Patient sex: M
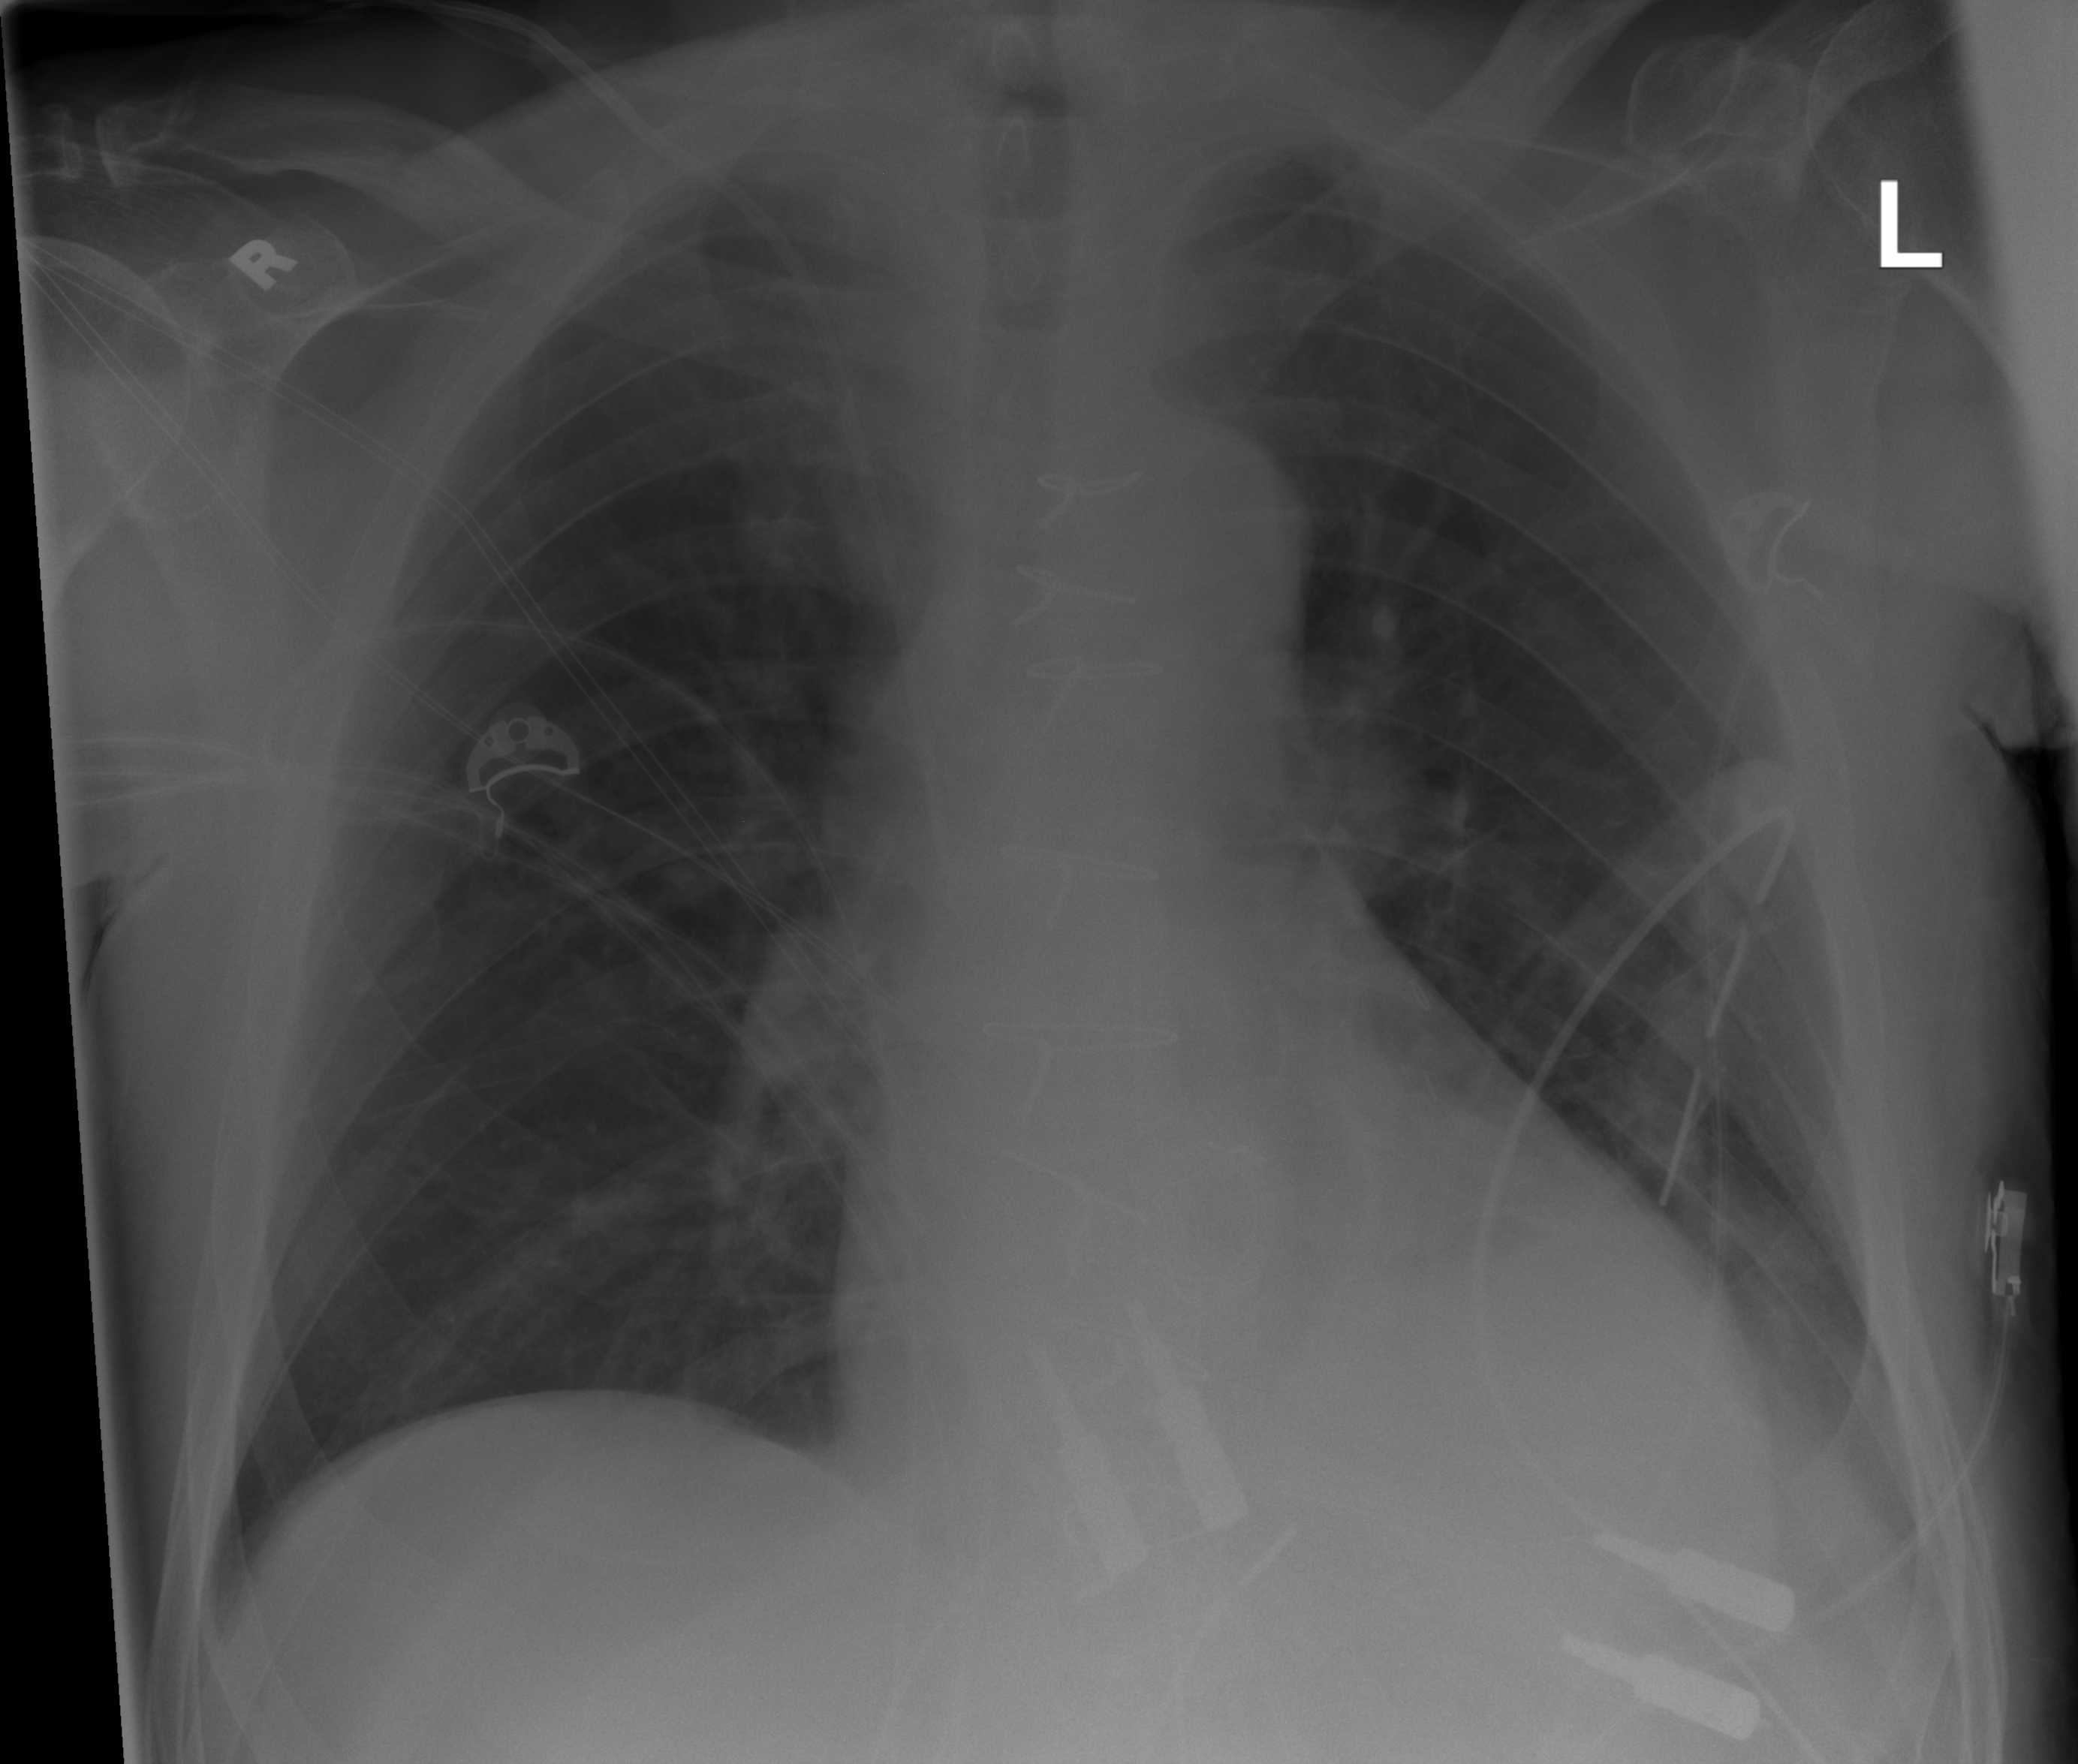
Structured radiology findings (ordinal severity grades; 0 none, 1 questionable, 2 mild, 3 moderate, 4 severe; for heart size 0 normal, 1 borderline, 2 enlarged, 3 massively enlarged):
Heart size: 2
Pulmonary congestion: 1
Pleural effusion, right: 0
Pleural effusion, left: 0
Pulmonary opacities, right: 0
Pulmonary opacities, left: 2
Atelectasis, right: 2
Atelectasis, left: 2